Question: I currently have a new project in which I am trying out some online lessons. I am having alignment issues in the simulator and I am trying to resolve them. I noticed that in the 'Assistant editor -> Automatic > Preview' the iphone model displayed is wrong. Here is the picture

I have chosen iphone 6 for my project however iphone 4 inch is being displayed. I looked online and it states that iphone 6 is 4.7 inch. Why is the display in the preview wrong and how can I fix it ?
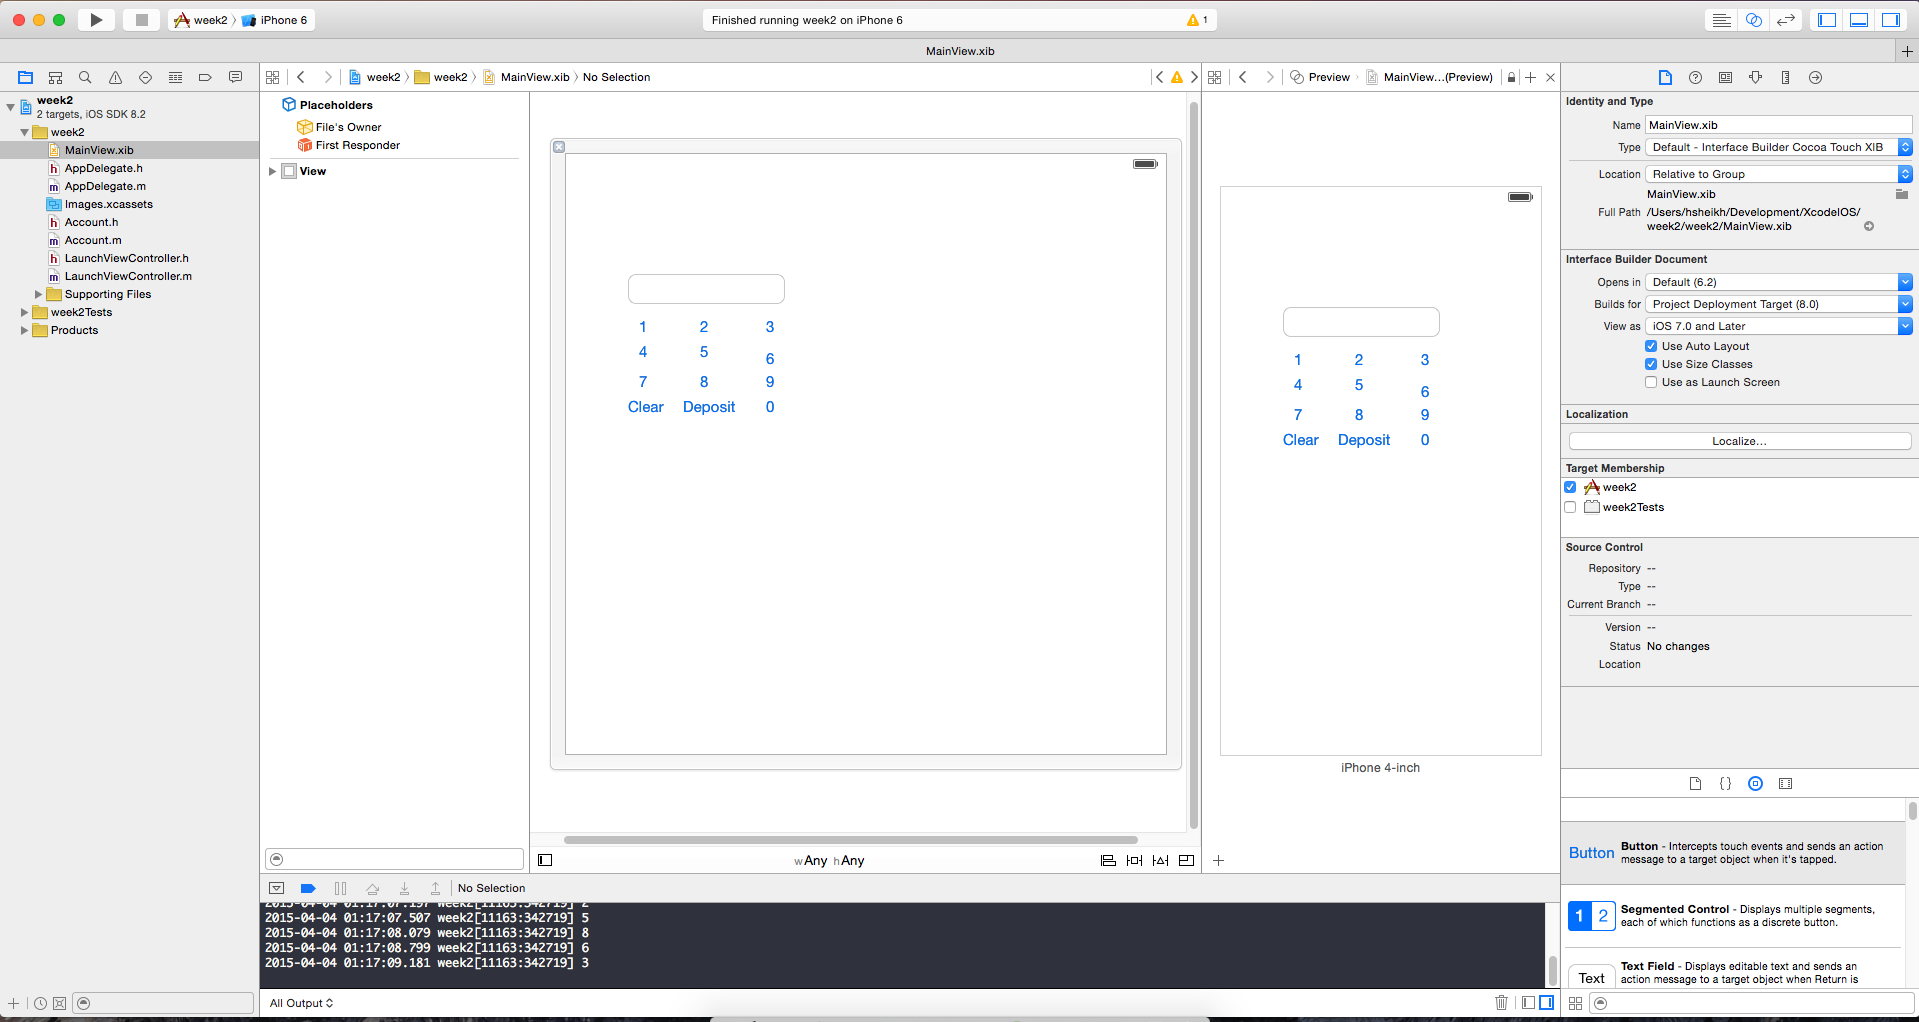
Answer: In preview view, there is a "+" button at the bottom left corner, select it and it will display the available device options. Select iPhone 4.7 inch for the iPhone 6 preview.